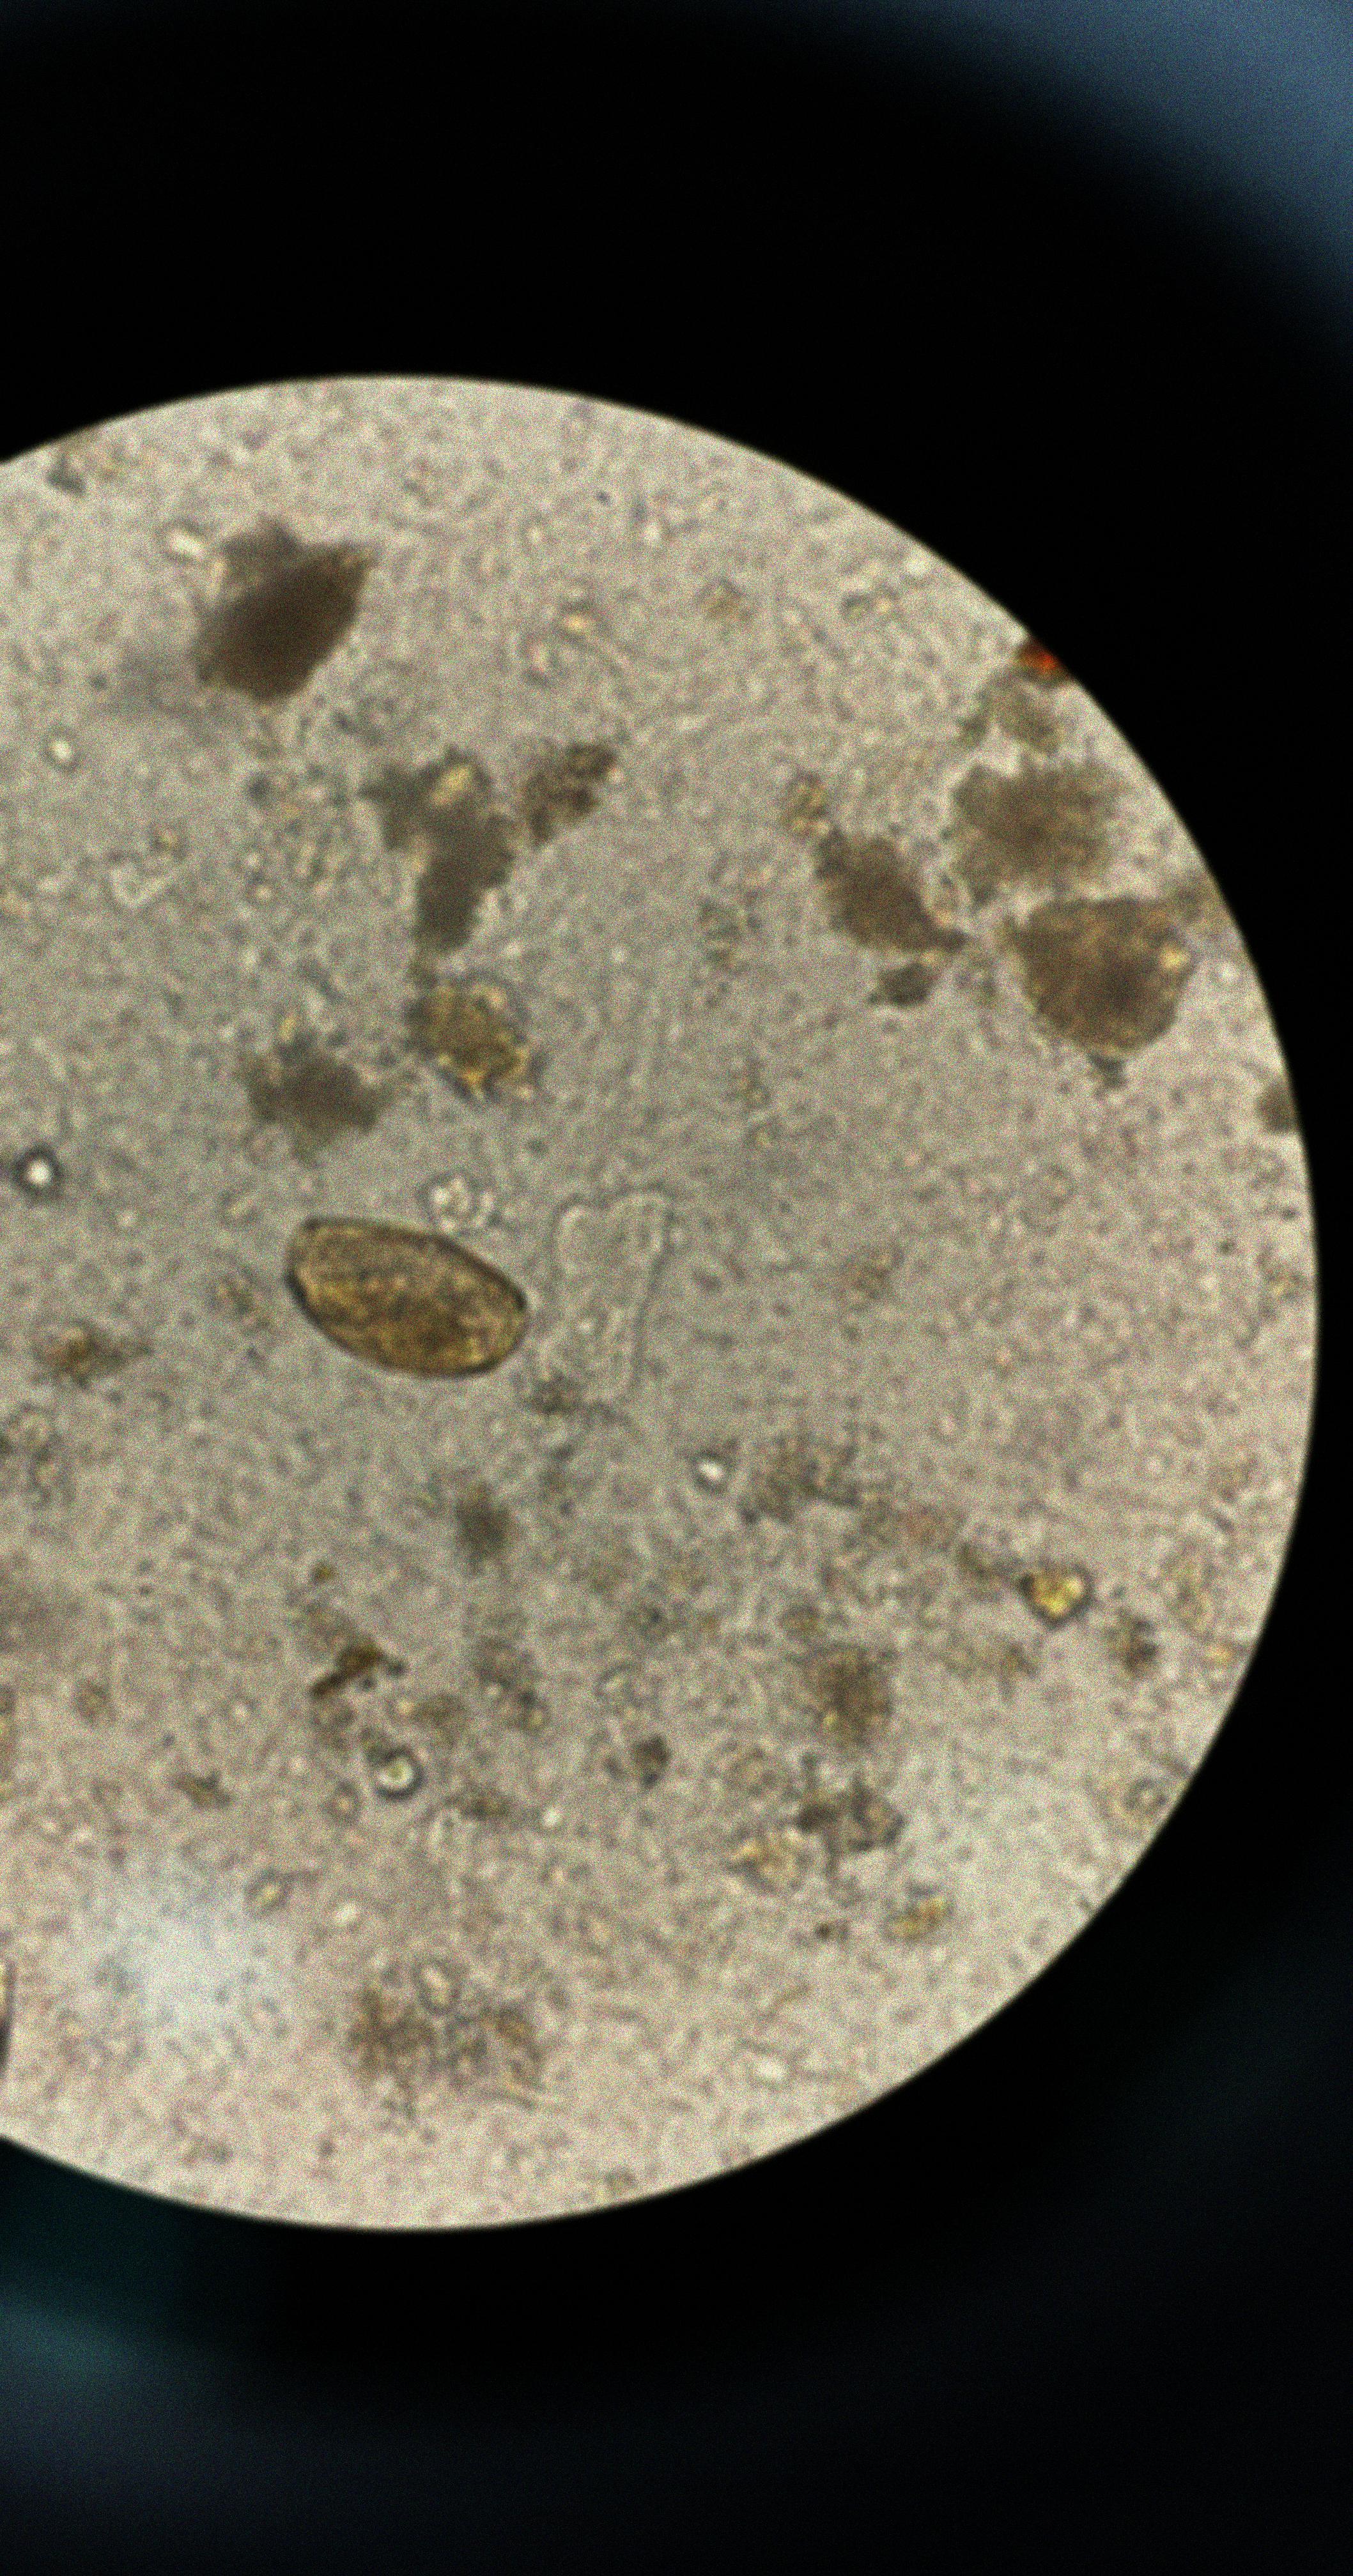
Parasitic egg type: Paragonimus spp